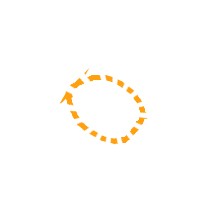
Shape: circle